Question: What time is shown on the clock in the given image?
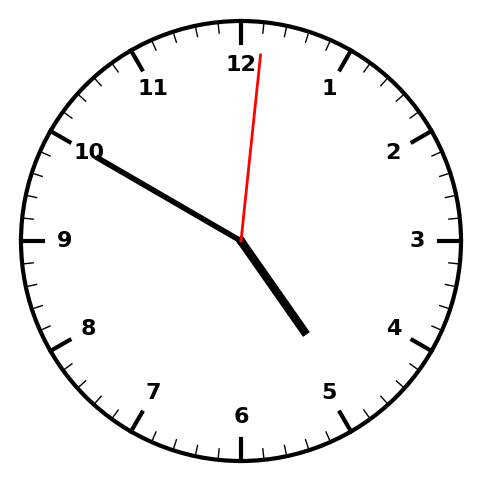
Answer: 04:50:01